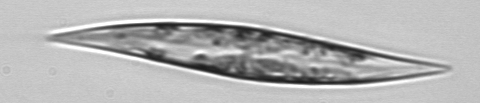
Label: Pleurosigma